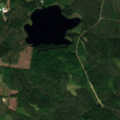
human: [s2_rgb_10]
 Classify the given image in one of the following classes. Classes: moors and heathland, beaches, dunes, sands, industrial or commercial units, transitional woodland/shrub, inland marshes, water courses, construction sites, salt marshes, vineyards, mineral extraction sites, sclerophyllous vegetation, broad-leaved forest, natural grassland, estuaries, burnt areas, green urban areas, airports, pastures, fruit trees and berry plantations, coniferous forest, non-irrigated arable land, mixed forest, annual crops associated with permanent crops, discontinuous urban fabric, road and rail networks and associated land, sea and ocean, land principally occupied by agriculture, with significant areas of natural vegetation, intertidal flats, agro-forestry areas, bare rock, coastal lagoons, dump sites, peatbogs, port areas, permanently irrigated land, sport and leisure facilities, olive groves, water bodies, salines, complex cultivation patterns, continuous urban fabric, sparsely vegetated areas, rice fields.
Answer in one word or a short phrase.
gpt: coniferous forest, mixed forest